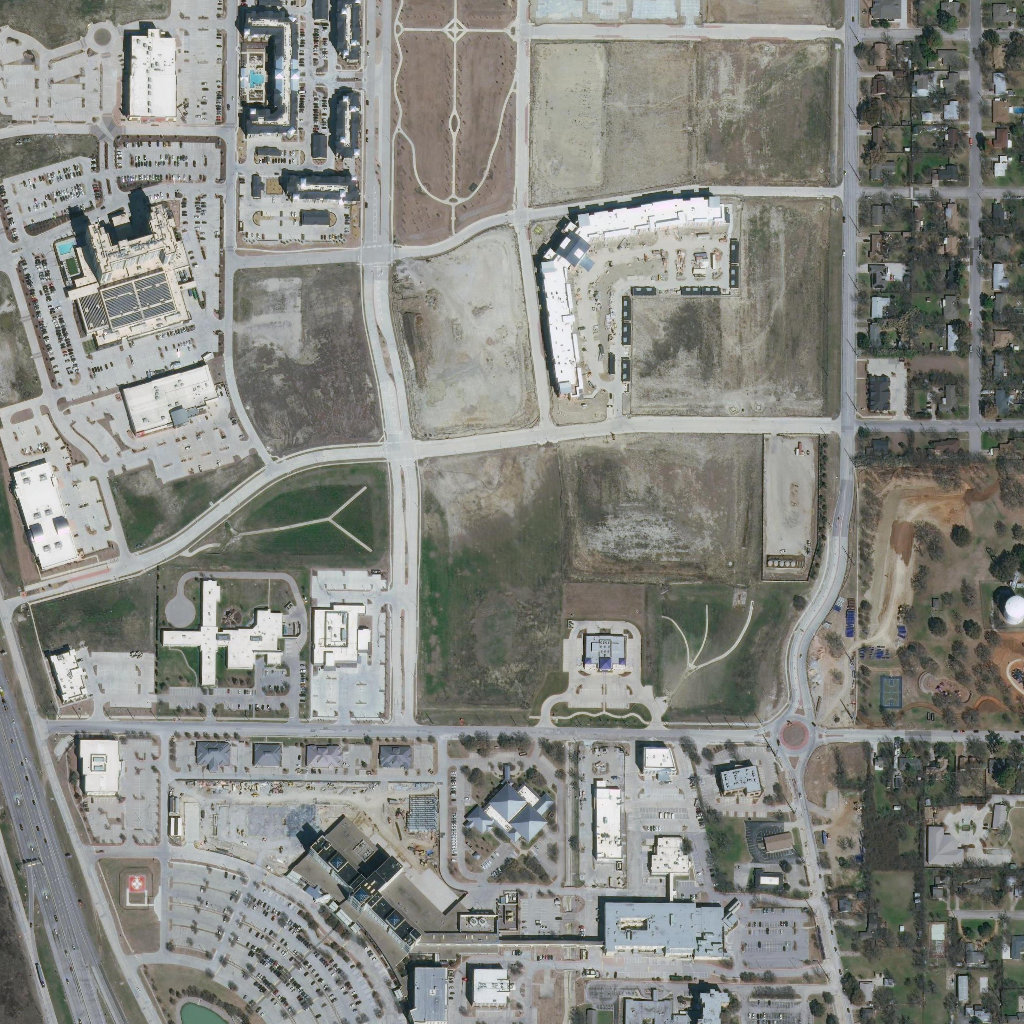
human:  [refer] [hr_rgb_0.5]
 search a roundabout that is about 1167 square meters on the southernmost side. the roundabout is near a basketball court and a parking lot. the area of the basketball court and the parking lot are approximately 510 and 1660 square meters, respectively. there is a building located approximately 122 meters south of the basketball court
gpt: <box>[[75, 69, 80, 73, 0]]</box>

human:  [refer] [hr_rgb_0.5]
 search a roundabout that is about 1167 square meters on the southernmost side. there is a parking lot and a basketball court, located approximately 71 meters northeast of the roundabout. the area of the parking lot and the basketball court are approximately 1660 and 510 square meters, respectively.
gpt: <box>[[75, 69, 80, 73, 0]]</box>